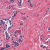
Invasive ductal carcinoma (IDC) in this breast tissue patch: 0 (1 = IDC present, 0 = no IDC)